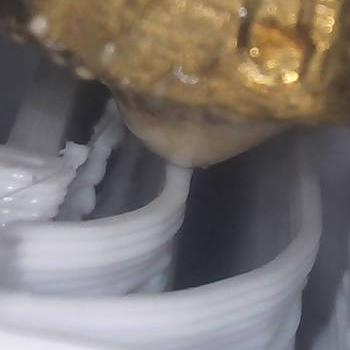
Flow rate: 84%